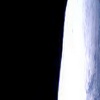
Label: space